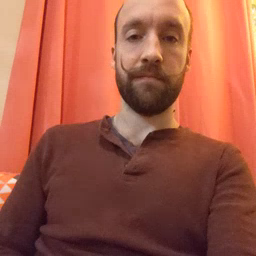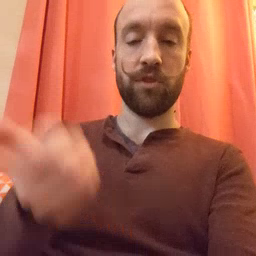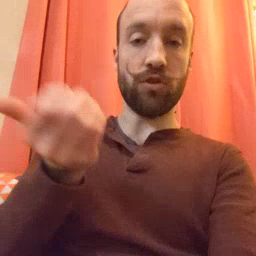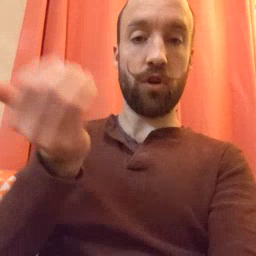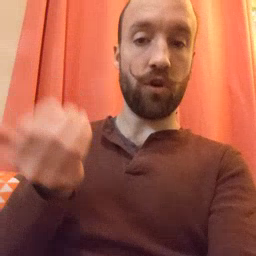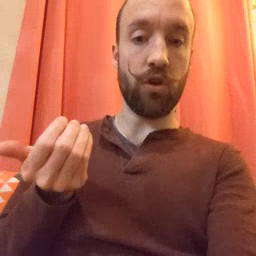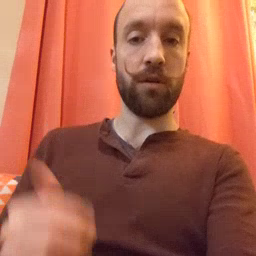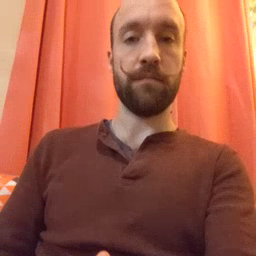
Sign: drawer